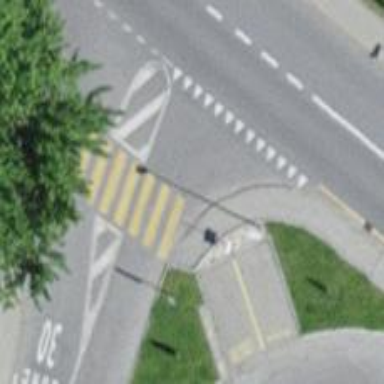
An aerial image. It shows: Uncontrolled zebra crossing with pedestrian island.